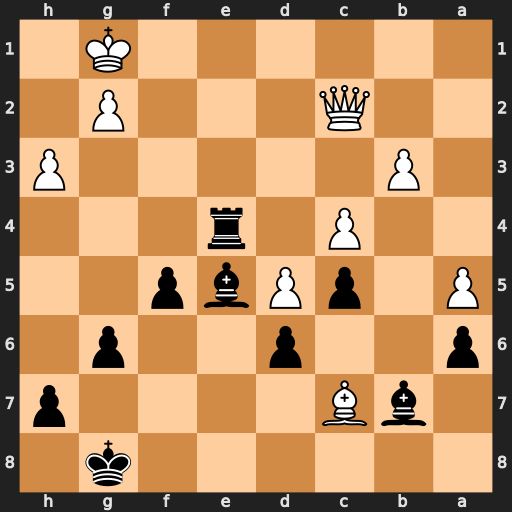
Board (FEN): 6k1/1bB4p/p2p2p1/P1pPbp2/2P1r3/1P5P/2Q3P1/6K1
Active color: b
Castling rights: -
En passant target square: -
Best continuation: Bg3 Qd2 Re1+ Qxe1 Bxe1